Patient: sex F, age 31
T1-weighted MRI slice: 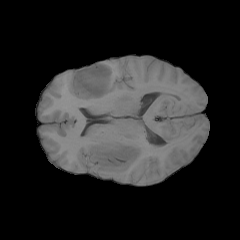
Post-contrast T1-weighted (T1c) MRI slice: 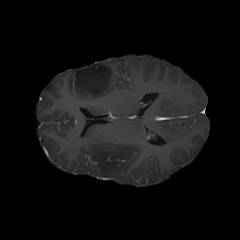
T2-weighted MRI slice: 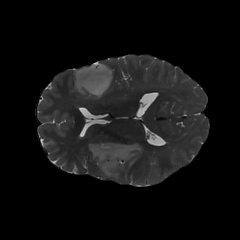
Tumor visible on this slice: yes
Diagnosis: Astrocytoma, IDH-mutant
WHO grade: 2